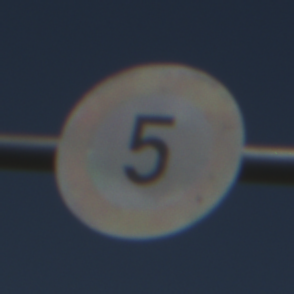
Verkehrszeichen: Geschwindigkeit5
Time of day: Midday
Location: Outdoor (Nature)
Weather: Clear
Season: NotSpecified
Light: Natural